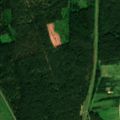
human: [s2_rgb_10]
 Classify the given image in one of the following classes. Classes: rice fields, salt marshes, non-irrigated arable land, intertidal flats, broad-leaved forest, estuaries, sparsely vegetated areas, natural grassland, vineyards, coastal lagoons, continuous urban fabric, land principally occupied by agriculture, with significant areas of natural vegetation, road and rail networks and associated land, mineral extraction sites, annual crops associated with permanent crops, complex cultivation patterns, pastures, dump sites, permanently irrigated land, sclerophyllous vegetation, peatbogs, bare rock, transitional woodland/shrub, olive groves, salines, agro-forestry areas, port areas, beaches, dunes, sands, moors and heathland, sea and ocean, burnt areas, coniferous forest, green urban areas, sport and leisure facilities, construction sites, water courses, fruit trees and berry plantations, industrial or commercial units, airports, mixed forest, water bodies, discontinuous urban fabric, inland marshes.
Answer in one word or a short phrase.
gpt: pastures, coniferous forest, mixed forest, transitional woodland/shrub